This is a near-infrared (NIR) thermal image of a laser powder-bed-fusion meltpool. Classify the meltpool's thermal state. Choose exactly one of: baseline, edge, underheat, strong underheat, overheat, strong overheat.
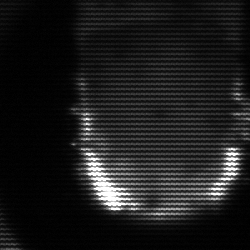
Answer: baseline